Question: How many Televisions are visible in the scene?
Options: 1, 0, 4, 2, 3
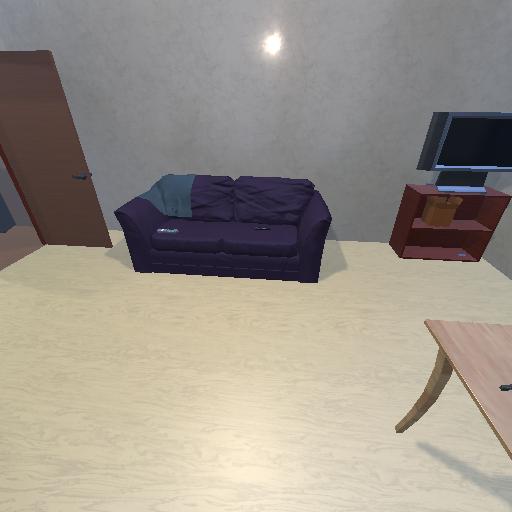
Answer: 1